Aerial crown-view tile of a tropical tree (Barro Colorado Island, Panama), acquired 20250915:
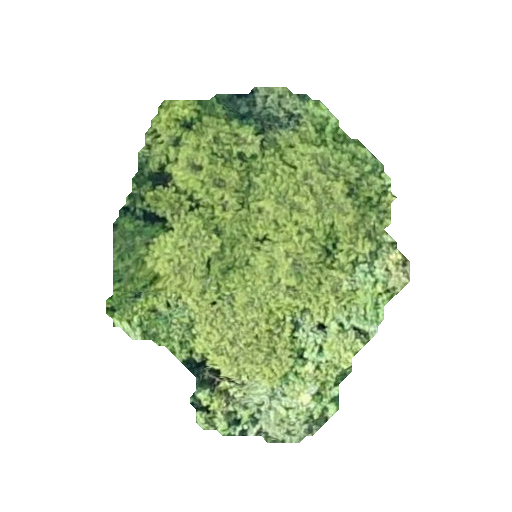
Species: Quararibea stenophylla
GBIF accepted scientific name: Quararibea stenophylla
Crown area: 108.782 m²